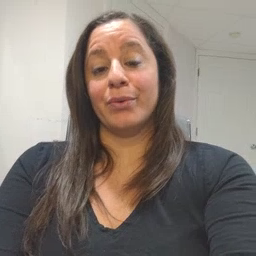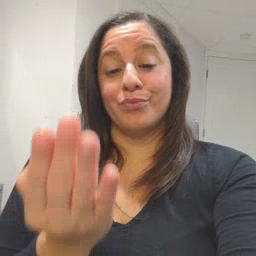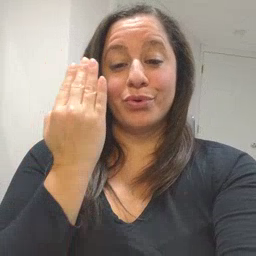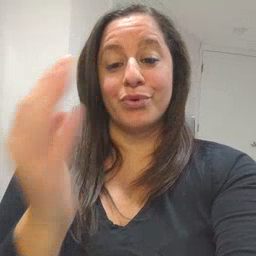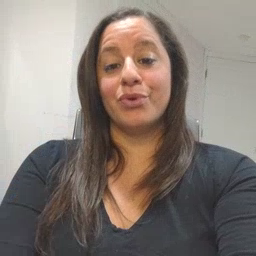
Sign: morning